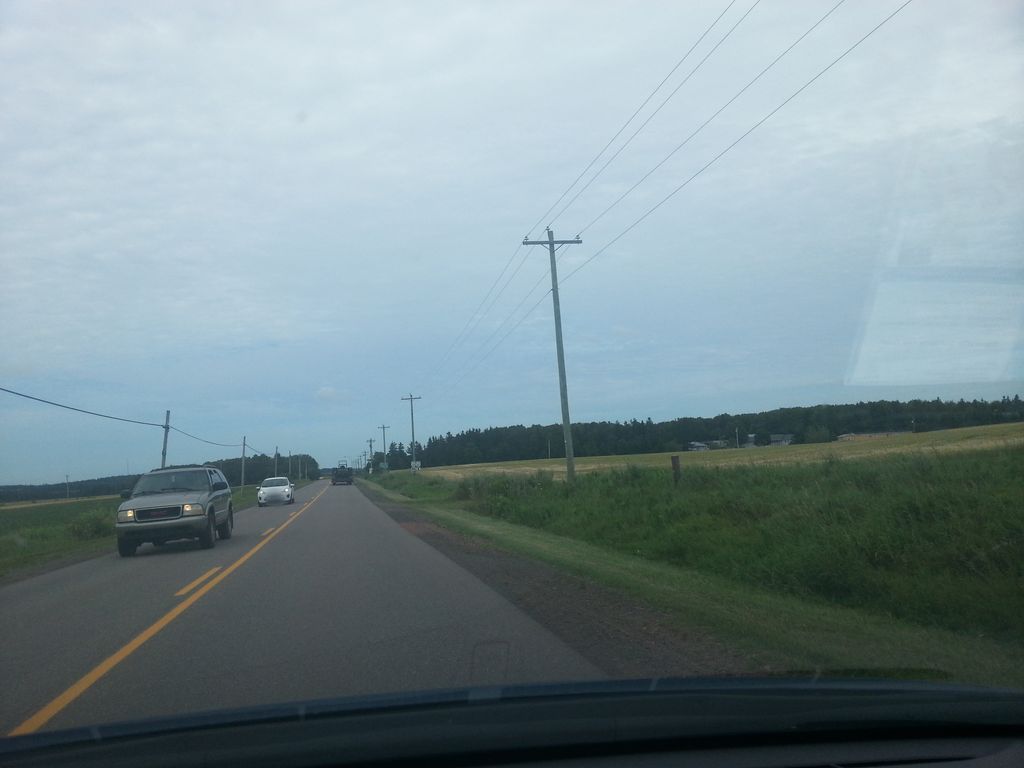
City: charlottetown